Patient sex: M
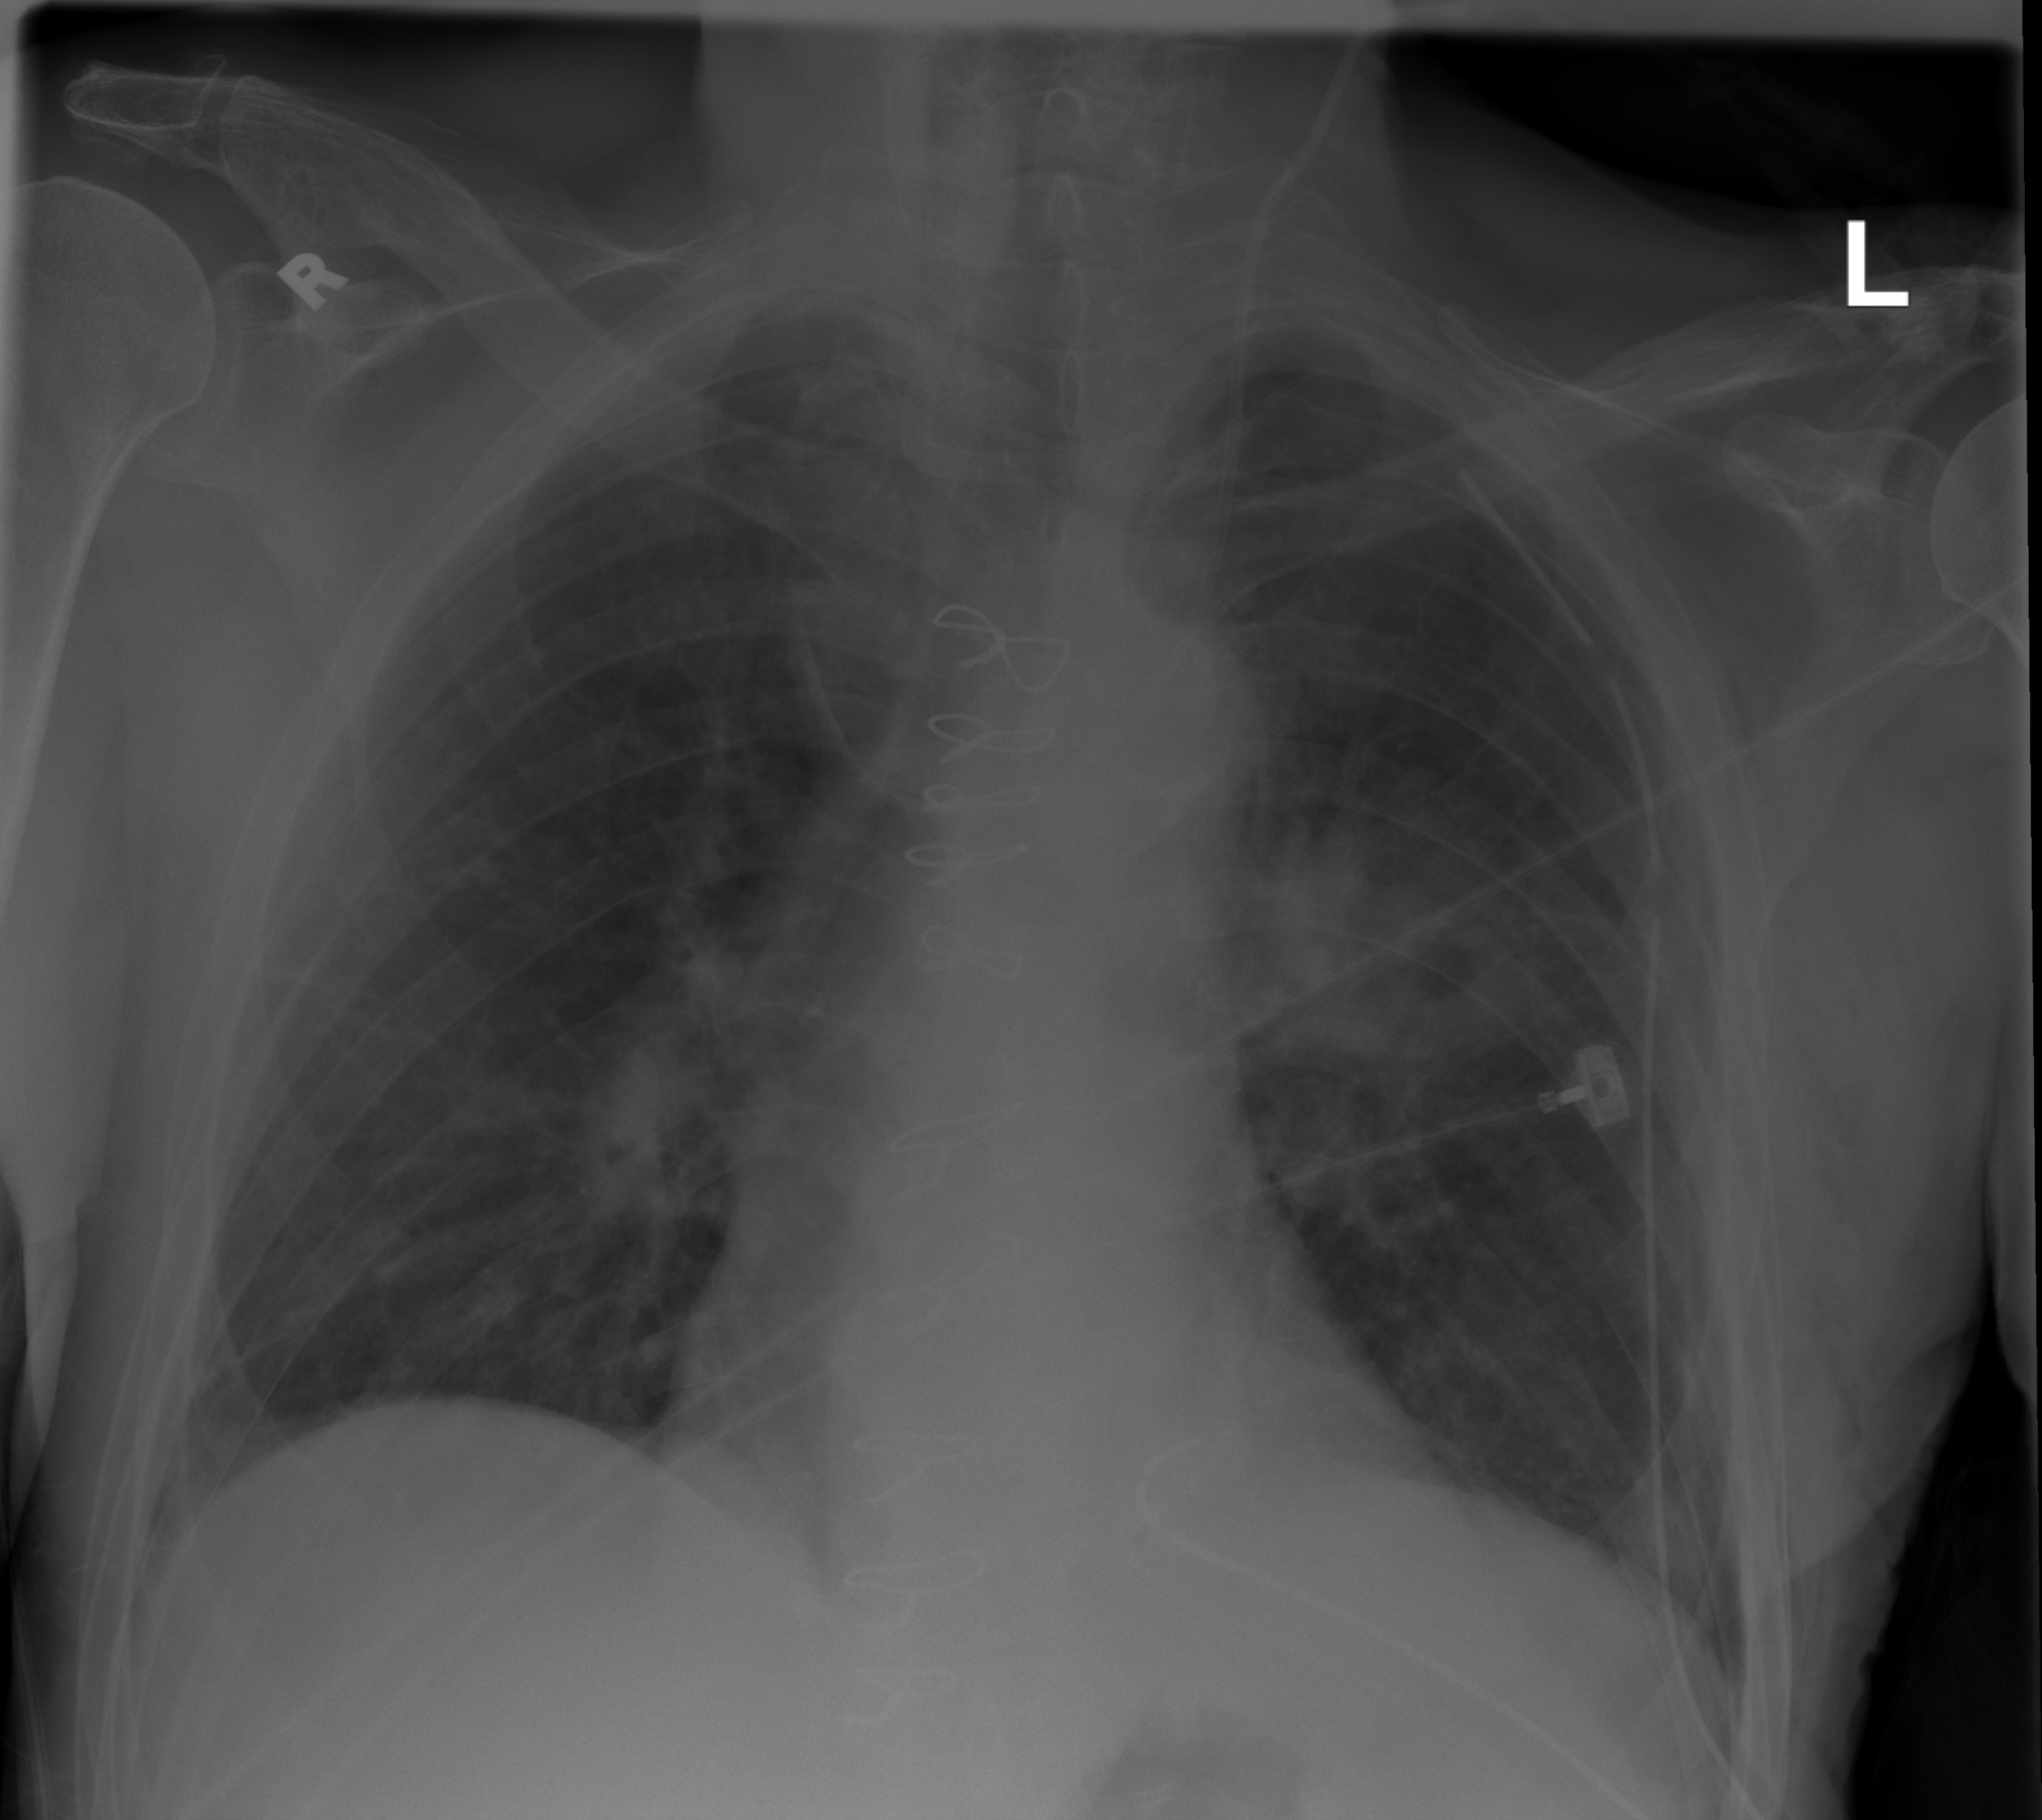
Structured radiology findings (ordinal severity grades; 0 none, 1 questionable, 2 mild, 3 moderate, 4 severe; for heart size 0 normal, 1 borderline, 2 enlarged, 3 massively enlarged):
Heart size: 0
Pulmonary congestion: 0
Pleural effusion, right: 0
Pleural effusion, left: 0
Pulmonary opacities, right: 0
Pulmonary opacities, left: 2
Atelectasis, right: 0
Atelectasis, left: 2